Question: Can anybody tell me what is going on?

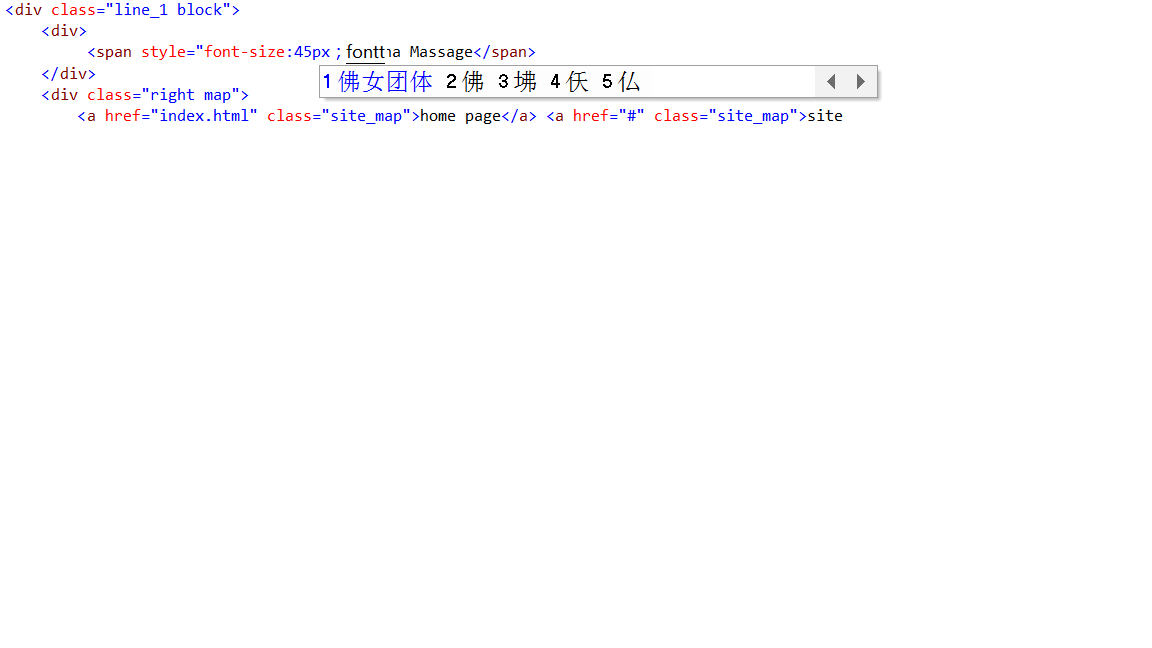
Answer: That looks like the auto-complete/suggest window built into windows for far-east languages. If you have the language bar enabled (by the notification area) make sure it's set to English (EN) (Or whatever is relevant for your locale).
If it's not there, go to the "Region and Language" applet in the control panel, on the "Keyboards and Languages" tab, click "Change Keyboards". Remove anything you don't need from the "Installed Services" section, and set the default input language to English (Or, once again, whatever is relevant for your locale)